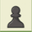
Piece: bP